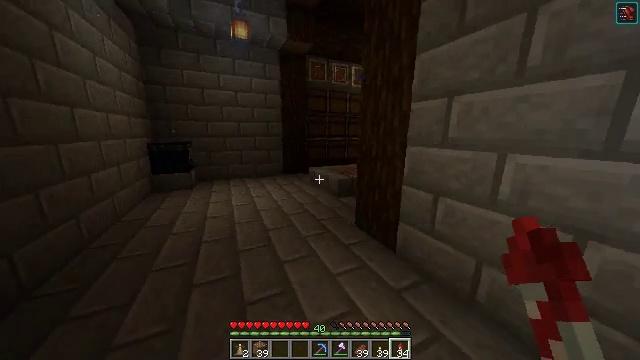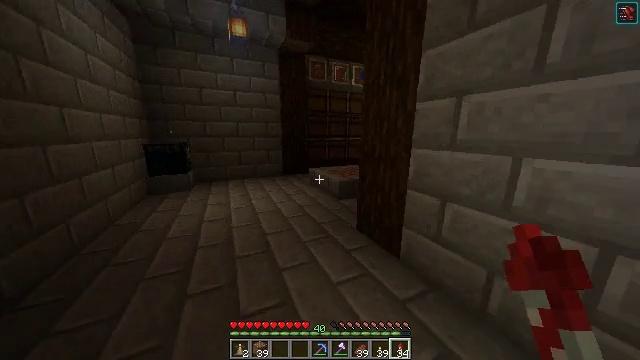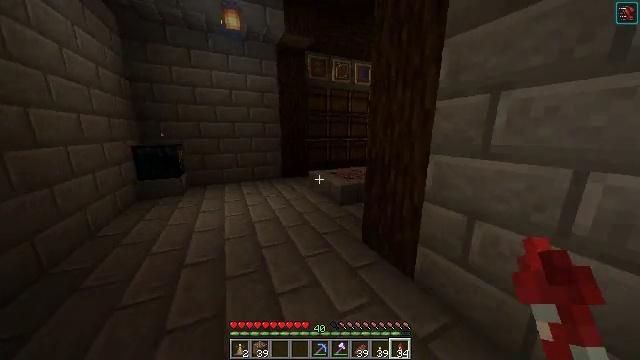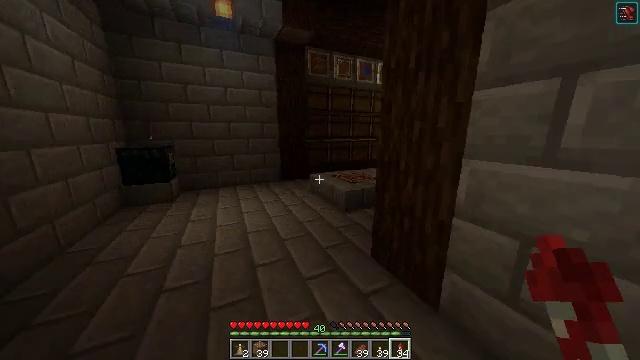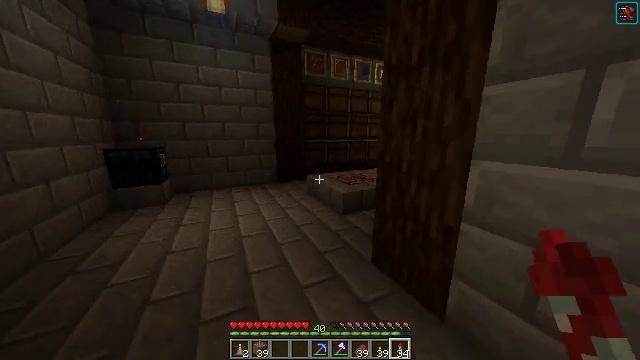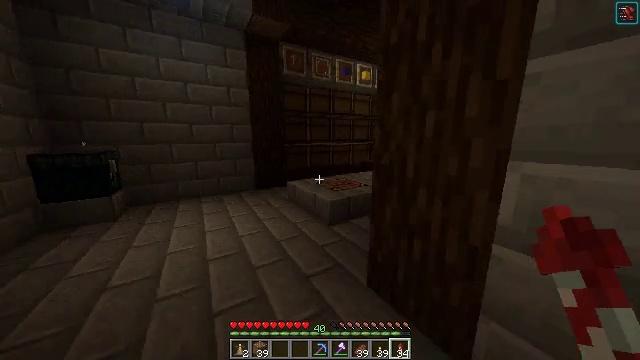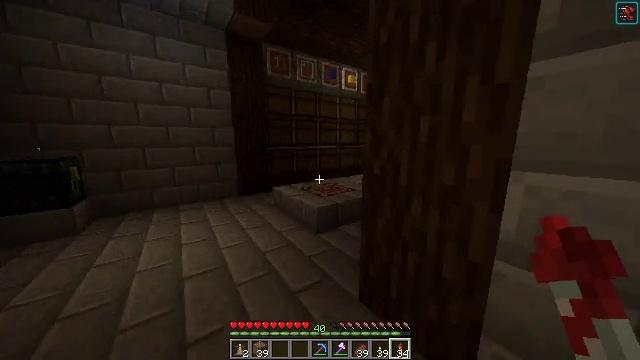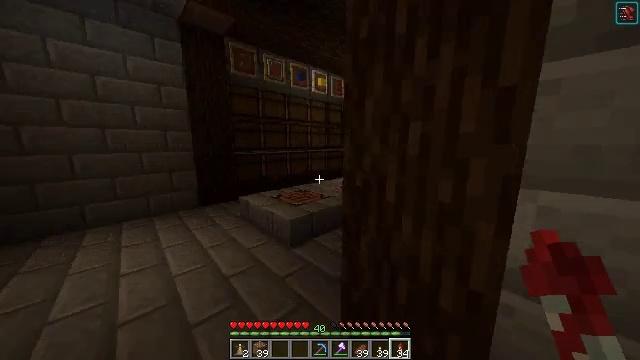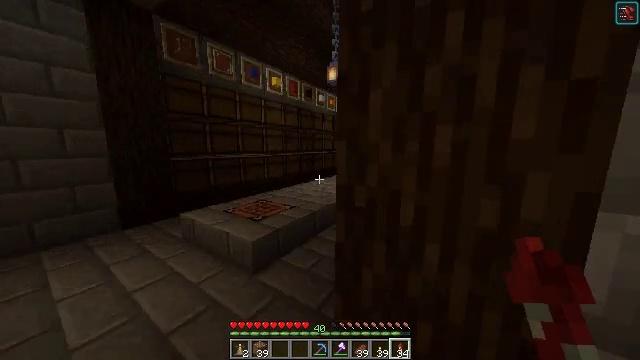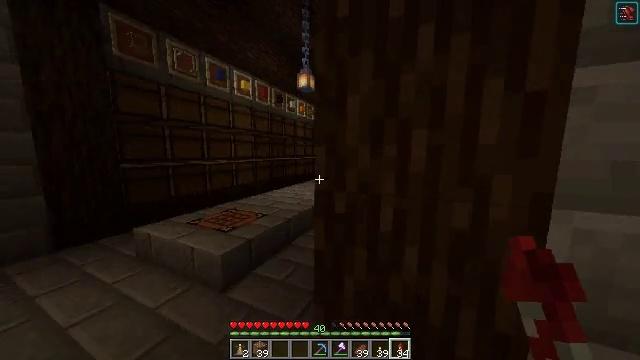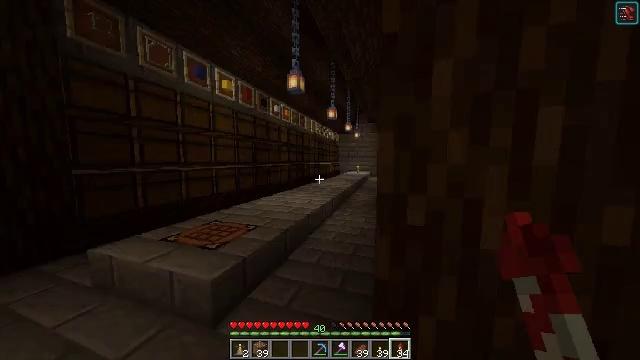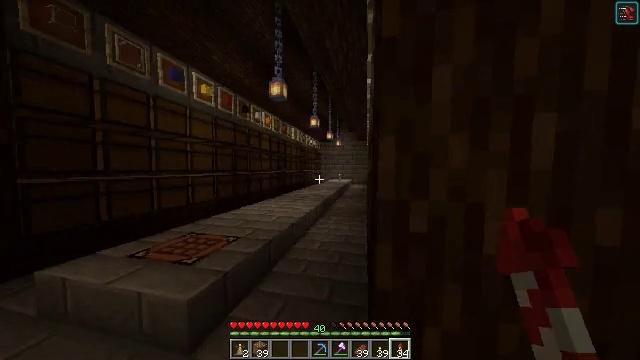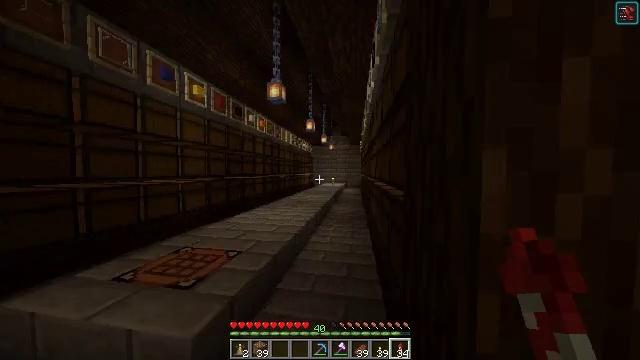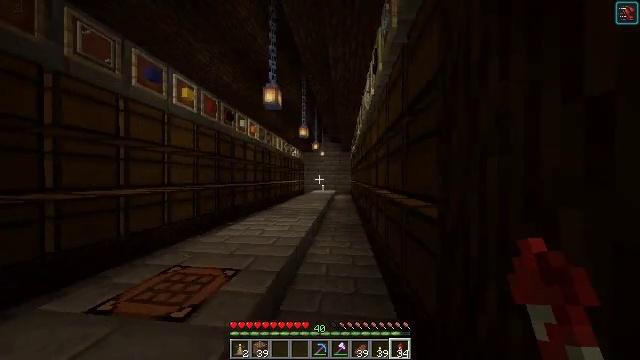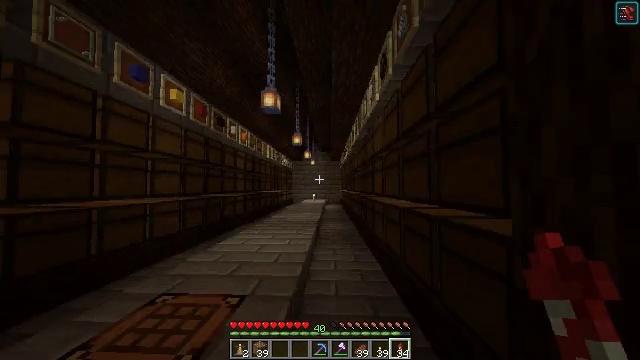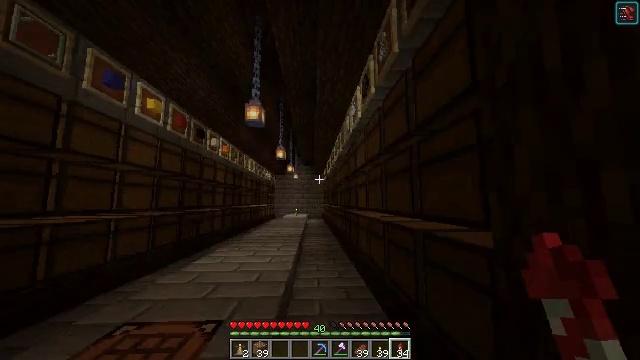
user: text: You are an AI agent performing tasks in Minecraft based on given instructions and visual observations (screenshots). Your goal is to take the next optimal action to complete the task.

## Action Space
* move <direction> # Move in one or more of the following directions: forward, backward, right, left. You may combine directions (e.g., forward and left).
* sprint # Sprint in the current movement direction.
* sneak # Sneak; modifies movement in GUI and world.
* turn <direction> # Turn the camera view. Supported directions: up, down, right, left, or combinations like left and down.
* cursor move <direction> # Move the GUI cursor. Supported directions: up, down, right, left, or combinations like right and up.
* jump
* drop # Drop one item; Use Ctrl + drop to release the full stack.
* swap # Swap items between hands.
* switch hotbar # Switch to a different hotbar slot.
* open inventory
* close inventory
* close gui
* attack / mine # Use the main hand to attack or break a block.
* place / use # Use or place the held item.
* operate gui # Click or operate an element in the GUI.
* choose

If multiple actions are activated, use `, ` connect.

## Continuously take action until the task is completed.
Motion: motion action
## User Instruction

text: Drop a potato.
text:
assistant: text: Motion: move forward
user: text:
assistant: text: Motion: move forward
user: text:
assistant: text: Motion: move forward
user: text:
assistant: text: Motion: move forward
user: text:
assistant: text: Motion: move forward, turn right and up
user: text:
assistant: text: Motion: move forward, turn right
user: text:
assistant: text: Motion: move forward and move left, turn right
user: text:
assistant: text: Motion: move forward and move left, turn right
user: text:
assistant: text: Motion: move forward and move left, turn right and up
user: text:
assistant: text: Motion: move forward and move left, turn right and up
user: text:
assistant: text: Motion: move forward and move left, turn right and up
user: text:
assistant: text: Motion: move forward and move left, turn right and up
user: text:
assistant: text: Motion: move forward and move left, turn right and up
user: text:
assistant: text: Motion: move forward and move left, turn right and up
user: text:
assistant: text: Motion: move forward and move left, turn right and up
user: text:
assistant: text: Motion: move forward and move left, turn right and up
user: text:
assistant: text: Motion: move forward and move left, turn right
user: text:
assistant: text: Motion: move forward and move left
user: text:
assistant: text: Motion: move forward and move left
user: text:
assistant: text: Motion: move forward and move left
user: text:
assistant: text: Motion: move forward and move left
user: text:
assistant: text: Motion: move forward and move left
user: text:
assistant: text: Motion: move forward and move left, turn right
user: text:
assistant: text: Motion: move forward and move left, turn right
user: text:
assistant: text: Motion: move forward and move left, turn right
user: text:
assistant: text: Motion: move forward and move left, turn right and up
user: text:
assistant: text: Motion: move forward, turn right and up
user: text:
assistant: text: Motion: turn right and up
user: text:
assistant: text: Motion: turn right
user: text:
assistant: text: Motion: turn right